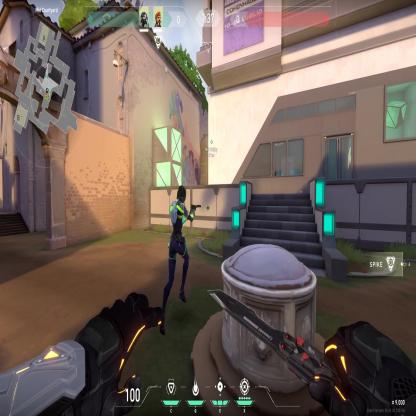
Label: teammate